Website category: phone
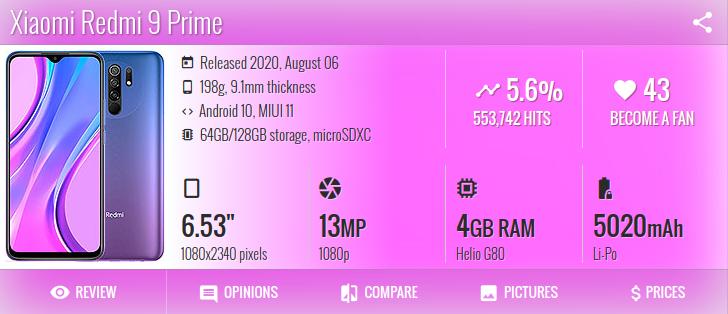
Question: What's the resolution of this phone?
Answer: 1080x2340 pixels

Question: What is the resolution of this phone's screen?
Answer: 1080x2340 pixels

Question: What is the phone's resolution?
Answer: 1080x2340 pixels

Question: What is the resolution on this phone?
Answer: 1080x2340 pixels

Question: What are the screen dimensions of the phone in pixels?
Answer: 1080x2340 pixels

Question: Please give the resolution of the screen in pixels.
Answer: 1080x2340 pixels

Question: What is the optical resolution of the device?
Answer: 1080x2340 pixels

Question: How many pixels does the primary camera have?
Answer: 13 MP

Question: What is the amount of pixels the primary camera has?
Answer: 13 MP

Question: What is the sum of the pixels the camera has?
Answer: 13 MP

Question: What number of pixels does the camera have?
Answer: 13 MP

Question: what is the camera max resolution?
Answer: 13 MP

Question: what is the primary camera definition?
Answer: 13 MP

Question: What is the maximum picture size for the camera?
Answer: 13 MP

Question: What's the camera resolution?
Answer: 1080p

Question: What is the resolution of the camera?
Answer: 1080p

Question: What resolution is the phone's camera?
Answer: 1080p

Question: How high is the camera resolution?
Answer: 1080p

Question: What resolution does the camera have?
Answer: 1080p

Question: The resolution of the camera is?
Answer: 1080p

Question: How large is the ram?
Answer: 4 GB RAM

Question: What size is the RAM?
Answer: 4 GB RAM

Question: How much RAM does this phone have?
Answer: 4 GB RAM

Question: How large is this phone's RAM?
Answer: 4 GB RAM

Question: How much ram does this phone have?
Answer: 4 GB RAM

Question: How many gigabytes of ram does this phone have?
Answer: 4 GB RAM

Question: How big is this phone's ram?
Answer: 4 GB RAM

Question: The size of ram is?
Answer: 4 GB RAM

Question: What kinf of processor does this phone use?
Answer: Helio G80

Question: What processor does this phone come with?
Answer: Helio G80

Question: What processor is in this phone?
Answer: Helio G80

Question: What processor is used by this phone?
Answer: Helio G80

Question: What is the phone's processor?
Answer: Helio G80

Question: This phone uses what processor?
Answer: Helio G80

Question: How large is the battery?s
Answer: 5020 mAh

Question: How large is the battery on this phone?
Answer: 5020 mAh

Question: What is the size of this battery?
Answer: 5020 mAh

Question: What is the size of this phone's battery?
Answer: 5020 mAh

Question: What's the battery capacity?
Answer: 5020 mAh

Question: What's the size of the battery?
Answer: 5020 mAh

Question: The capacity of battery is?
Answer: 5020 mAh